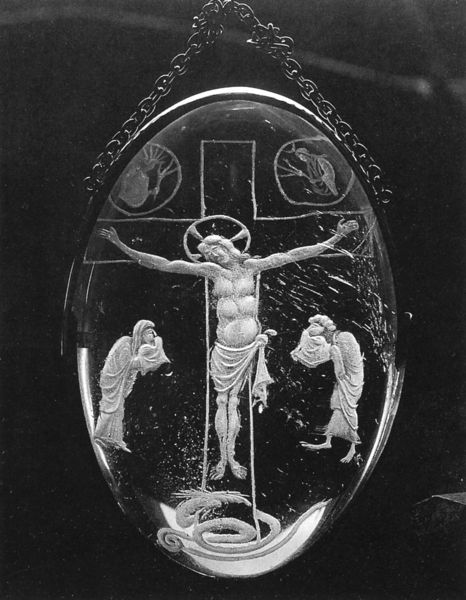
Titel: Kreuzigung
Standort: Herstellungsort: (F), Klosterkirche von Saint-Denis (EU - F)
Institution: London,  British Museum
Schlagwörter: nackt, weiß, glas, schwarz, tuch, johannes, tot, trauer, oval, kette, medaillon, kreuz, schwarzweiss, gravur, heiligenschein, amulett, christus, jesus, kreuzigung, kruzifix, heilige, maria, beweinung, christi, gemme, schliff, geätzt, beweinen